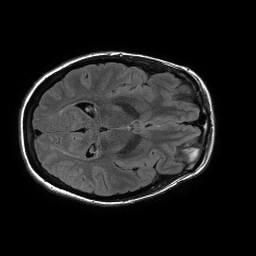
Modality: FLAIR
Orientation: axial
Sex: female
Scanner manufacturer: philips
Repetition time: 11 s
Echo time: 0.125 s